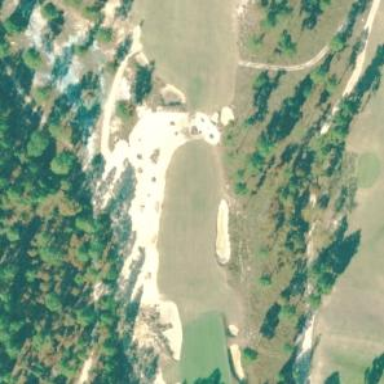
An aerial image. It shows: Golf bunker filled with sandy terrain.